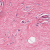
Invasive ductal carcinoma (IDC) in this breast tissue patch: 0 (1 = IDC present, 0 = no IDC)